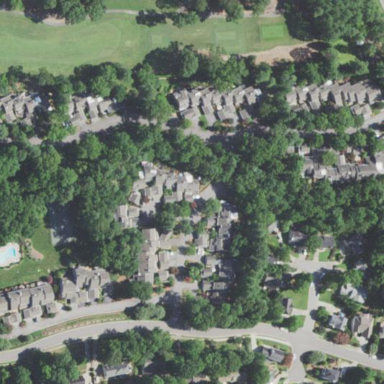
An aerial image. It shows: Residential neighbourhood.